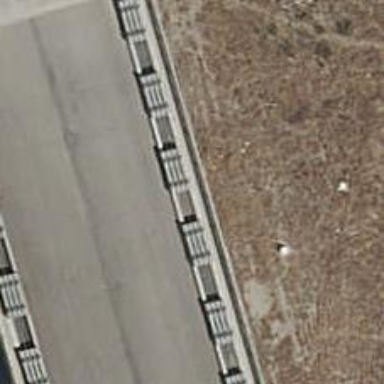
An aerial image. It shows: Bridge over electrified railway with contact lines.